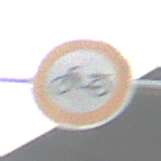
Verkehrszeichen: VerbotMofas
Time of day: SunriseSunset
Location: Outdoor (Suburban)
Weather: PartlyCloudy
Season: NotSpecified
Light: Natural